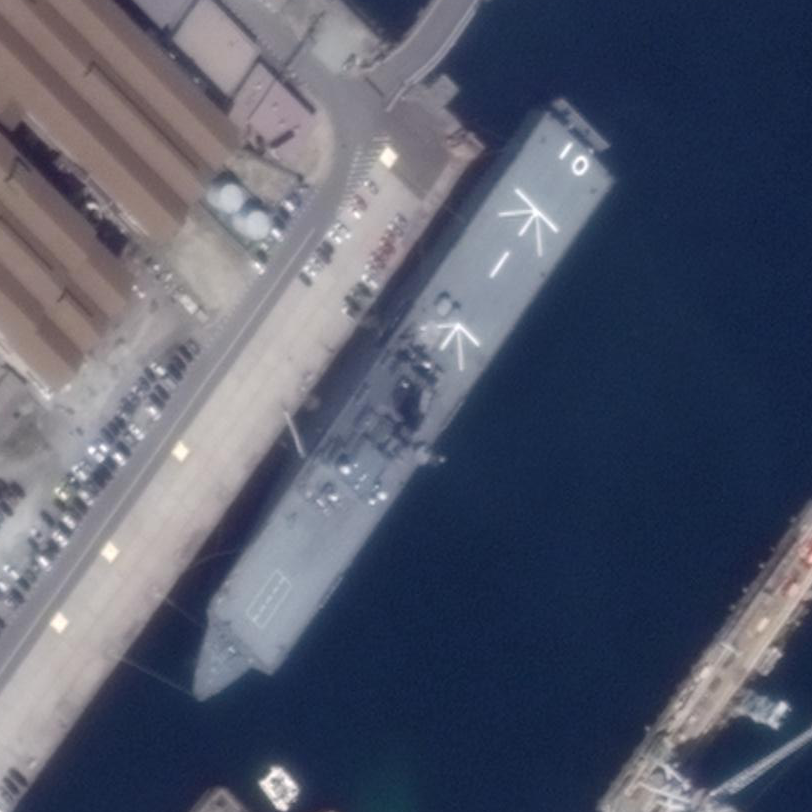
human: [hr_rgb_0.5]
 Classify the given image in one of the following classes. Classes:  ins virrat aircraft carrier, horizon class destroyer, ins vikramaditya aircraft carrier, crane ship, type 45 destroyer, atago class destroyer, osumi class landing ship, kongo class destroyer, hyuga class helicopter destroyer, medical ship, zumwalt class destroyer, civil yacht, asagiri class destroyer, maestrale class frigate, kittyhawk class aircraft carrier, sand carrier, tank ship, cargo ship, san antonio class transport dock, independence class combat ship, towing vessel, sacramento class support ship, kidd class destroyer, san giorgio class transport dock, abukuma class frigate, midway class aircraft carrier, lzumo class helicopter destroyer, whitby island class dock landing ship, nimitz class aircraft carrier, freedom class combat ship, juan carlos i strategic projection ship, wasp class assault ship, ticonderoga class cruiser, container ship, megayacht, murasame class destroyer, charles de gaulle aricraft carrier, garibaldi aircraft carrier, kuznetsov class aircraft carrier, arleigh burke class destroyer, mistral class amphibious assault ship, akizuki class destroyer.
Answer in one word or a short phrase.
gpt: Osumi class landing ship